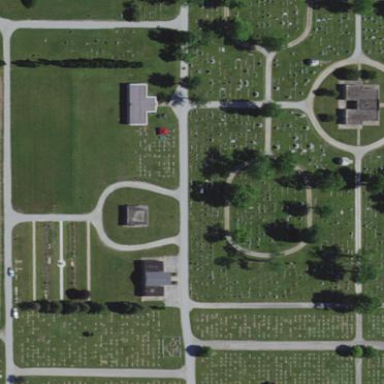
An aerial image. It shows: Cemetery.